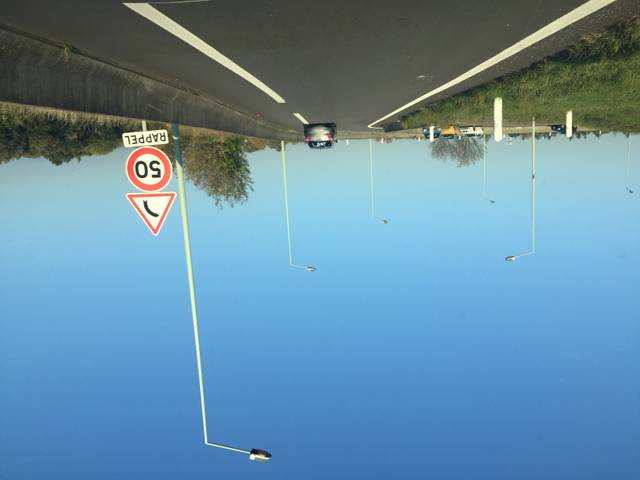
Region: France
Coordinates: 44.953, 4.936